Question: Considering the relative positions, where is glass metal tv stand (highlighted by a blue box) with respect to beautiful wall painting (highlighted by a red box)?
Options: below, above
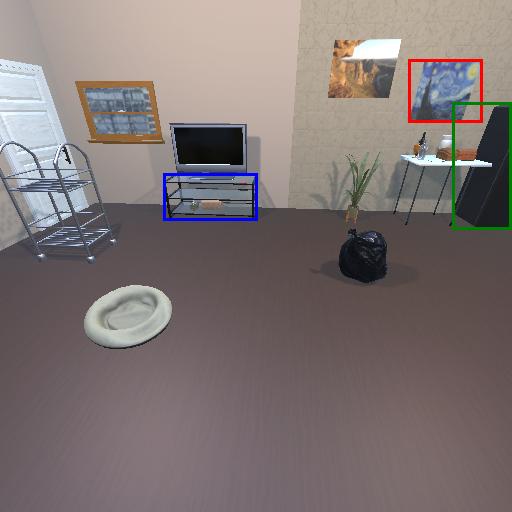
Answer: below